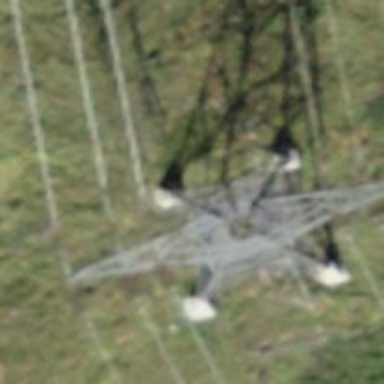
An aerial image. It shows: Power tower.